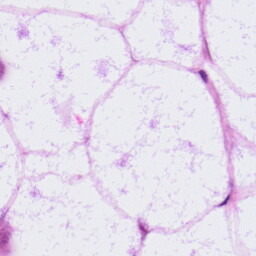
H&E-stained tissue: LymphNode